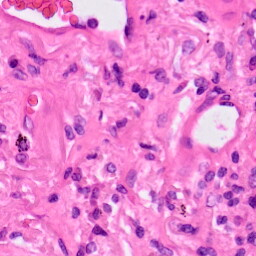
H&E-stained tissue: Lung